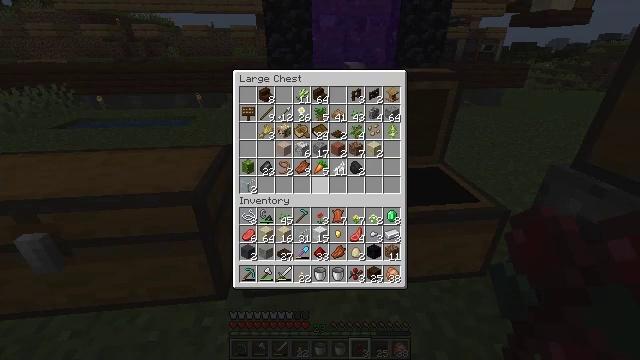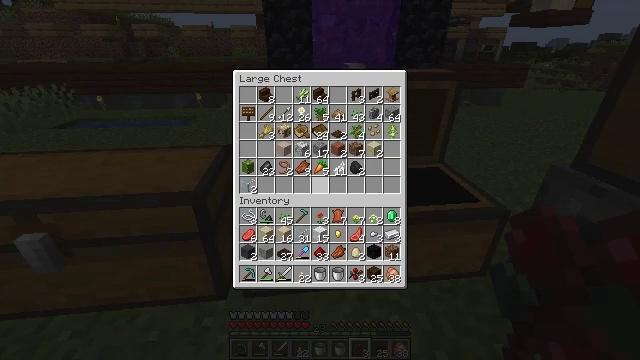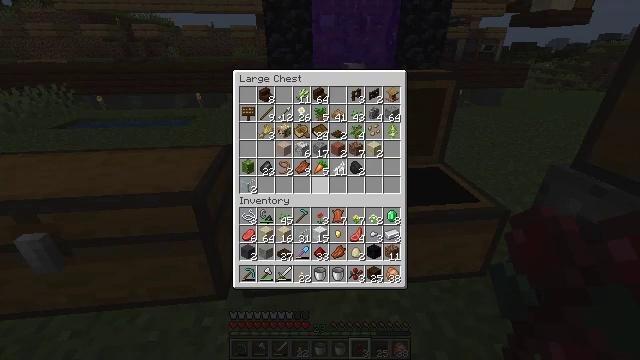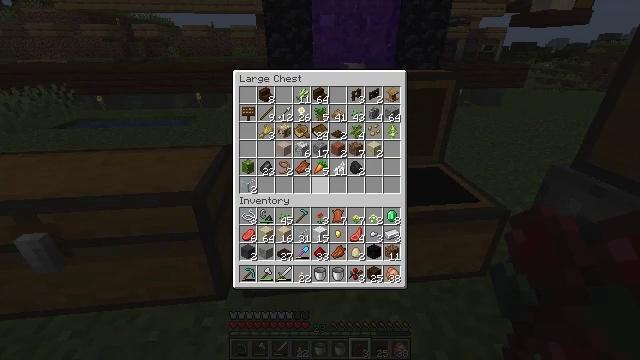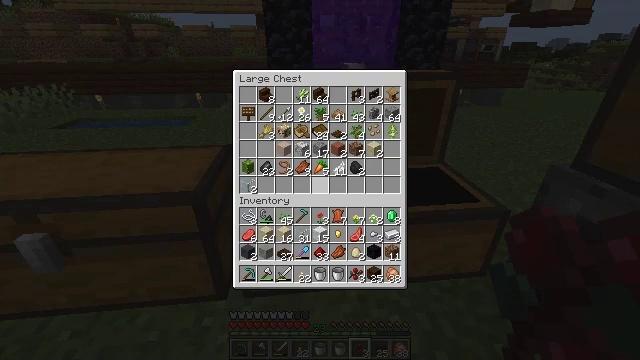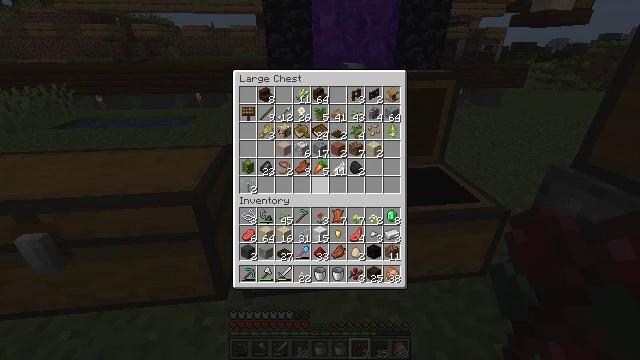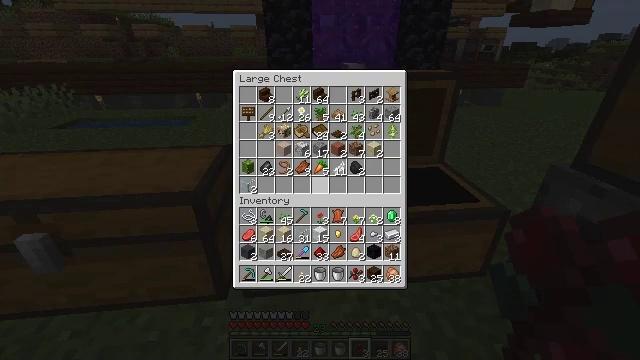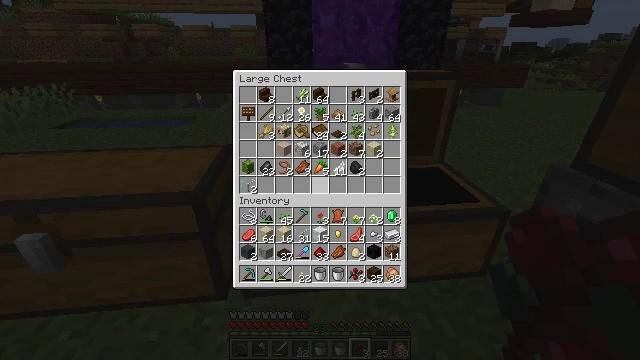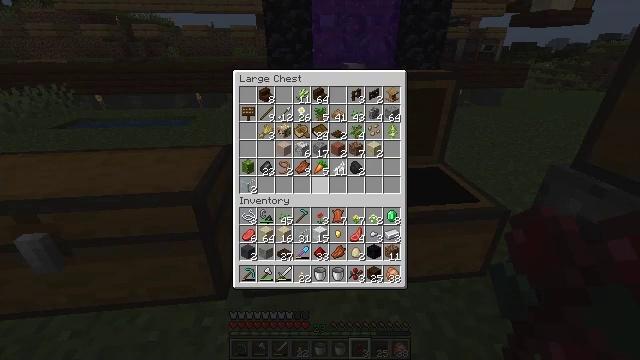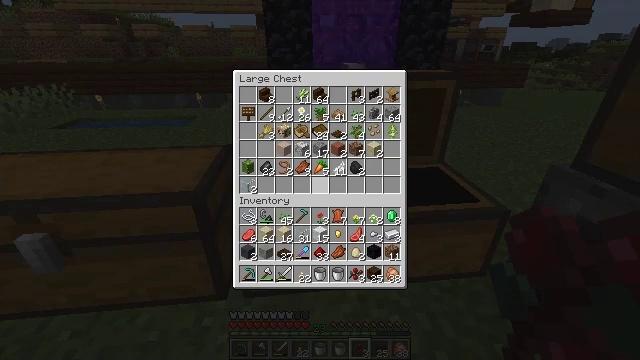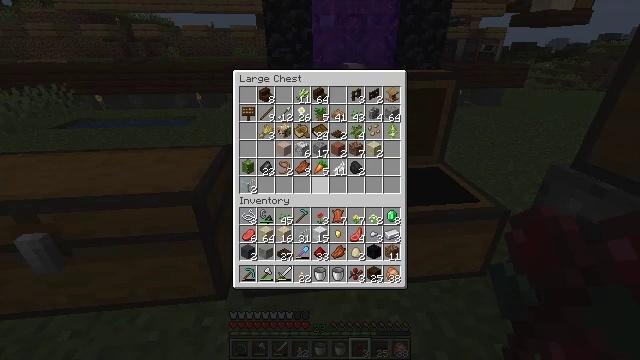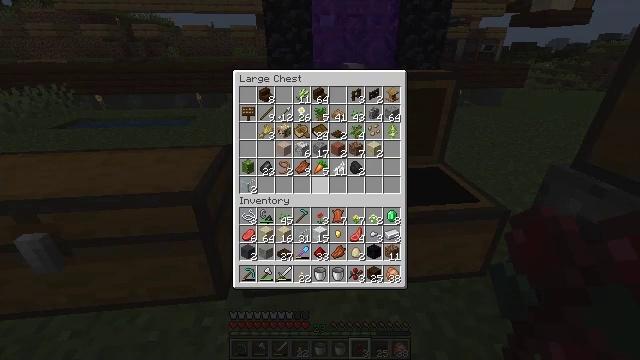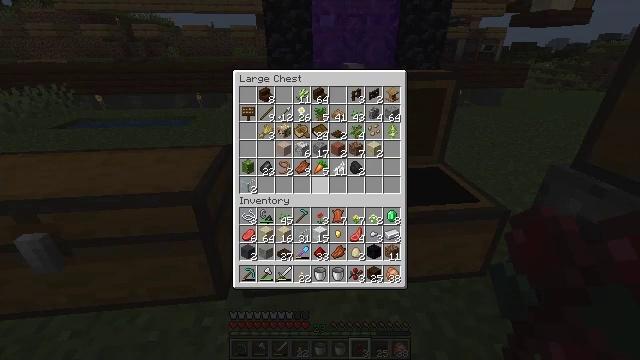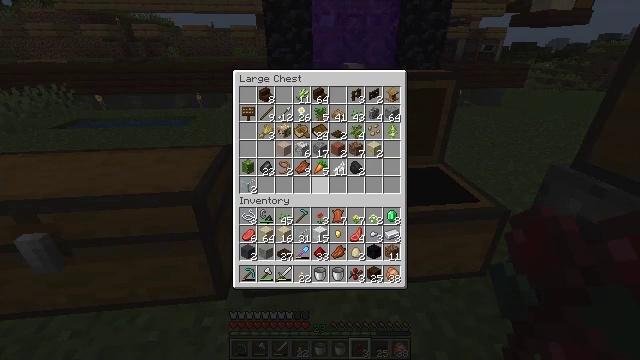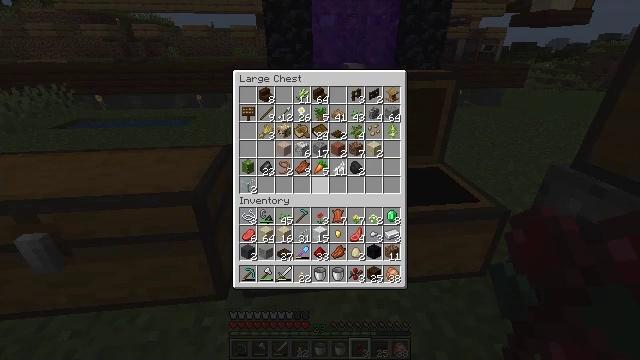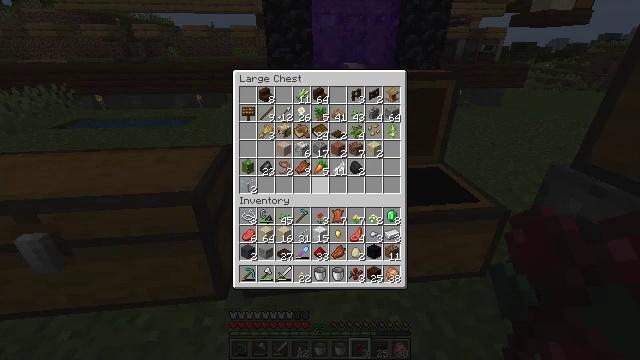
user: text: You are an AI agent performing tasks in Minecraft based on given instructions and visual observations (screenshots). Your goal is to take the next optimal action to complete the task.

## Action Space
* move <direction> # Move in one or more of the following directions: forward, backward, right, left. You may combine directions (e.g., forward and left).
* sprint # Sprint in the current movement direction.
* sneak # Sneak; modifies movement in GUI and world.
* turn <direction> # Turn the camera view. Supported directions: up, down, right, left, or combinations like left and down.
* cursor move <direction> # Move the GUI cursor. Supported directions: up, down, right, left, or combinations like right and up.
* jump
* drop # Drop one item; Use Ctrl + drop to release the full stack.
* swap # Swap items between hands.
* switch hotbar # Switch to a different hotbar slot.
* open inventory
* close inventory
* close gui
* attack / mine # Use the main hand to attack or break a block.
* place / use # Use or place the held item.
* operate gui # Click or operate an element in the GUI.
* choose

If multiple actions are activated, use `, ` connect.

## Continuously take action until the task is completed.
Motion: motion action
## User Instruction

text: Activate the furnace to craft dried kelp.
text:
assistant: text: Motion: no_op
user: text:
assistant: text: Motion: no_op
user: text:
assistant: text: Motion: no_op
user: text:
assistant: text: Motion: no_op
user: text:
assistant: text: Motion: no_op
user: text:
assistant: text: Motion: no_op
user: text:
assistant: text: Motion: no_op
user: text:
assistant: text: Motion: no_op
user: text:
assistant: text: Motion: no_op
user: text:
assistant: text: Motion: no_op
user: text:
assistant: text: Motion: no_op
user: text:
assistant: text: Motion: no_op
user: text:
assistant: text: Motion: no_op
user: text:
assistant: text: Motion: no_op
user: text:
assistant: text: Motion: no_op
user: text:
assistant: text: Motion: no_op
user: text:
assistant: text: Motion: no_op
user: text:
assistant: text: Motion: no_op
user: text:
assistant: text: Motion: no_op
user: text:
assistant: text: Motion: no_op
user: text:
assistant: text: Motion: no_op
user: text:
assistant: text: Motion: no_op
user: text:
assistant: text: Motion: no_op
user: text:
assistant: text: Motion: no_op
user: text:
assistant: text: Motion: no_op
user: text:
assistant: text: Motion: no_op
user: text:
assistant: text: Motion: no_op
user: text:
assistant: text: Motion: no_op
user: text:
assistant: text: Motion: no_op
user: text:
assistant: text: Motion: no_op